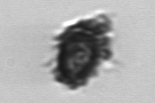
Label: Thalassiosira_TAG_external_detritus